Question: I am working with PDFBox v2 and boxable and I need to generate a cell with 2 rows inside.
I tried to make like <URL> explains, but in my app cell content prints literally.

The code for generate inner table is:
'''
activeRow.createCell(100f, "<table><tr><td> R1 </td></tr><tr><td> R2 </td></tr></table>");
'''
What is going wrong?
Thanks!
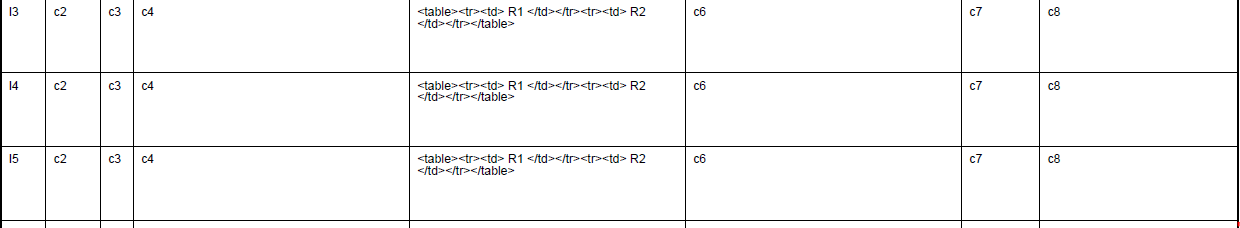
Answer: I respond to my own question.
The problem is call to 'createCell()'. The correct method to create inner table is 'createTableCell()'.